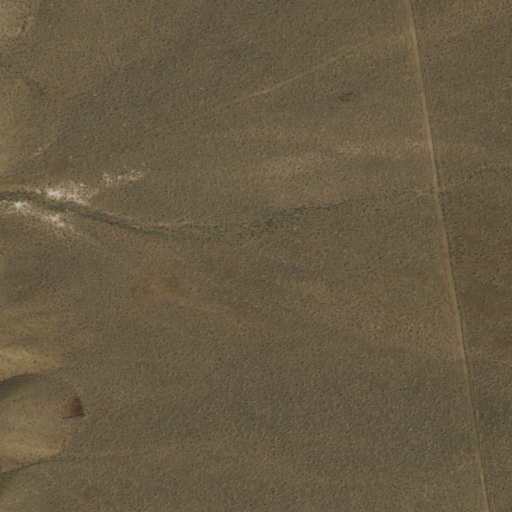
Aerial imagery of valley in Nevada named Murray Canyon containing shrub and grassland